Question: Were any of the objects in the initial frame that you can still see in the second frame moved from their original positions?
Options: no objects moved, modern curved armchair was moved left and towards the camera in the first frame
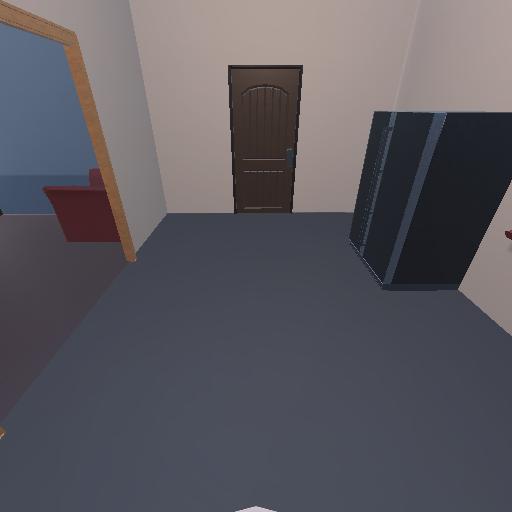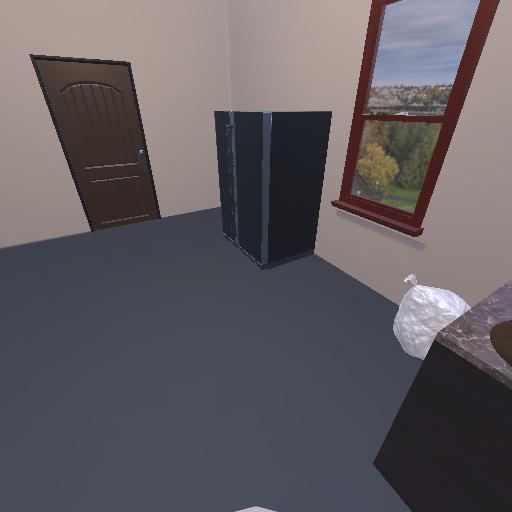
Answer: no objects moved